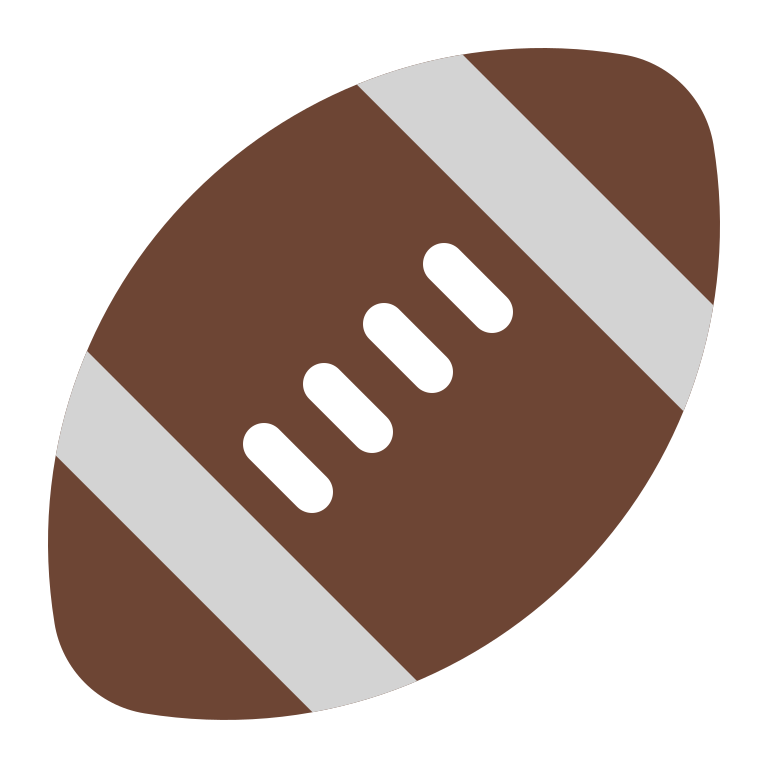
american football flat